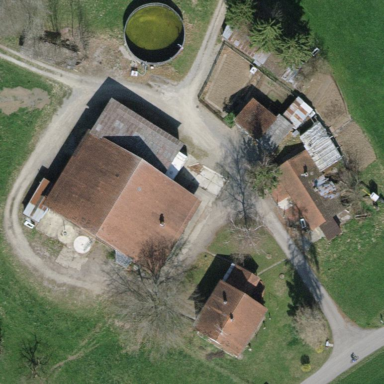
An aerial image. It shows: Farmyard area.